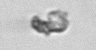
Label: detritus